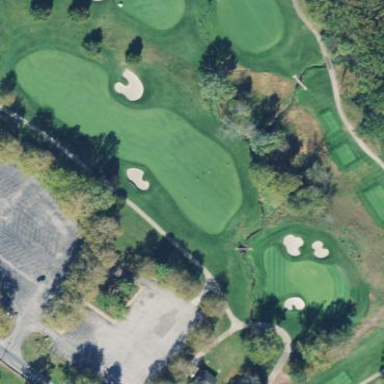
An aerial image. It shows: Golf fairway surrounded by grass.